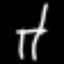
Label: chair